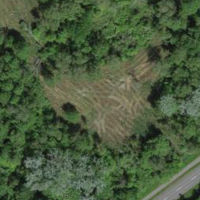
EUNIS habitat code: 44
Species observed at this site:
Graphosoma italicum
Streptopelia turtur
Clematis vitalba
Lithospermum officinale